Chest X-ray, AP view. Patient: 62 years old, sex M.
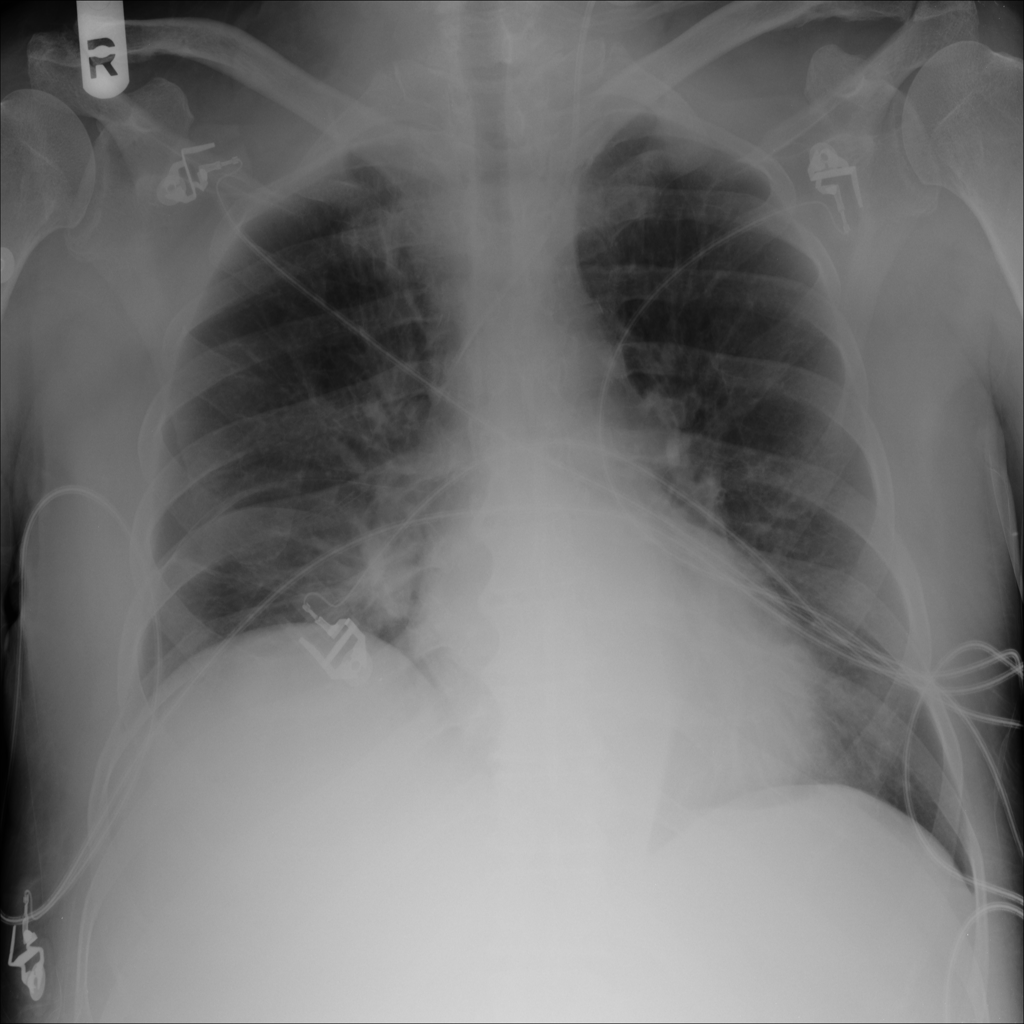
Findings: Atelectasis